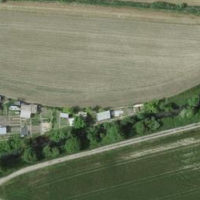
EUNIS habitat code: 52
Species observed at this site:
Matricaria discoidea